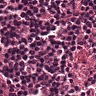
Metastatic tissue present: no